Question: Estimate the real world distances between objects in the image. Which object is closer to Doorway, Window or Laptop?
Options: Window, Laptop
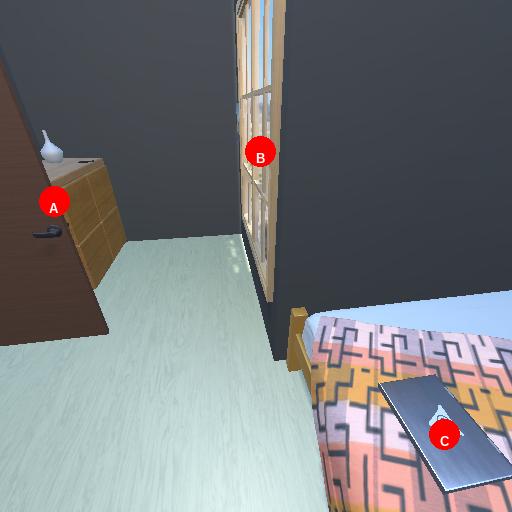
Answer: Window